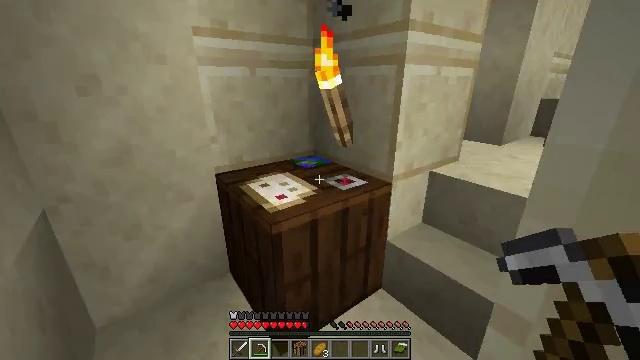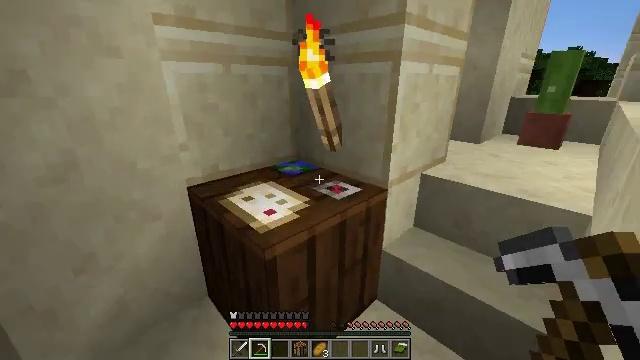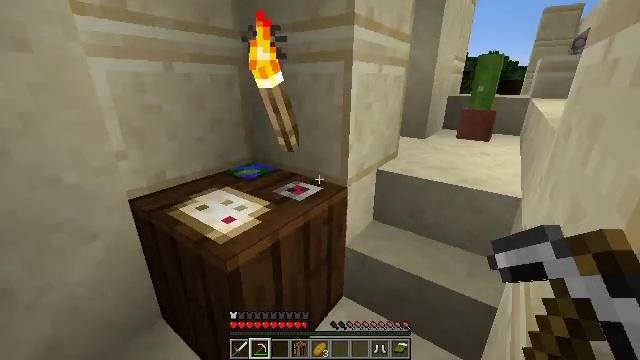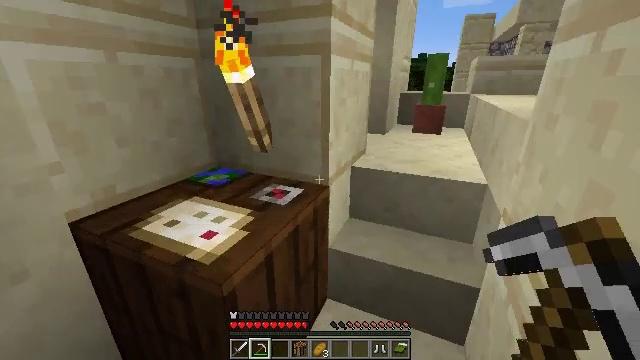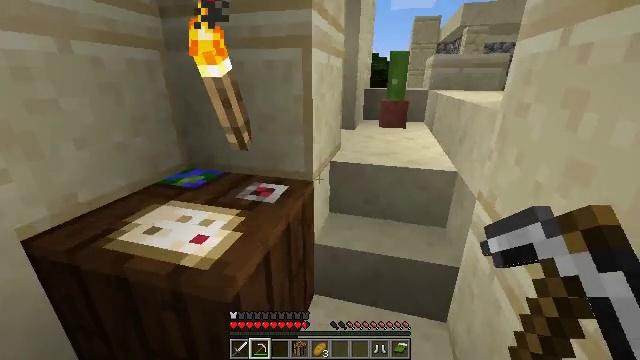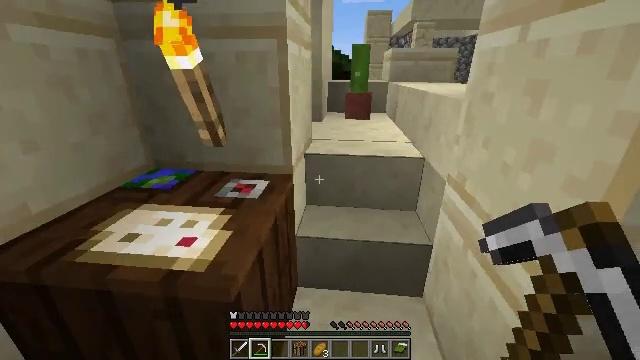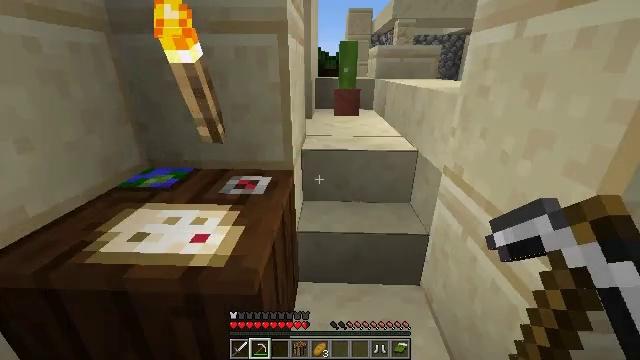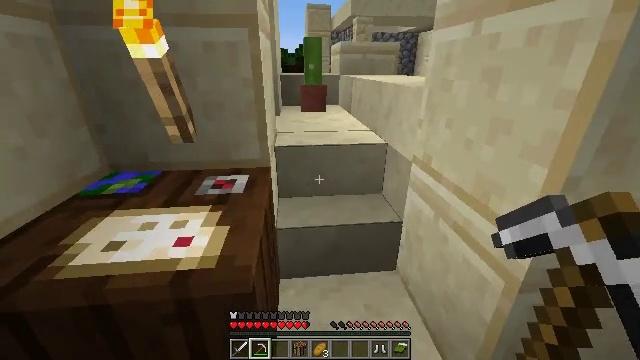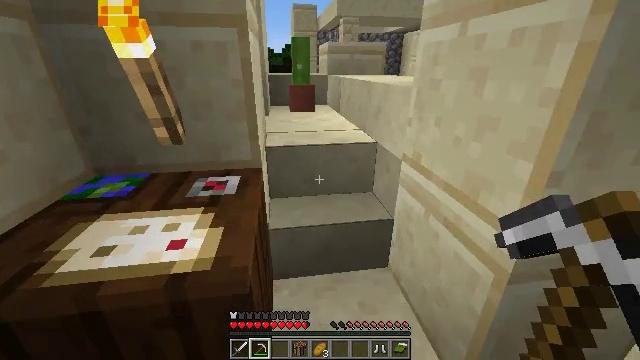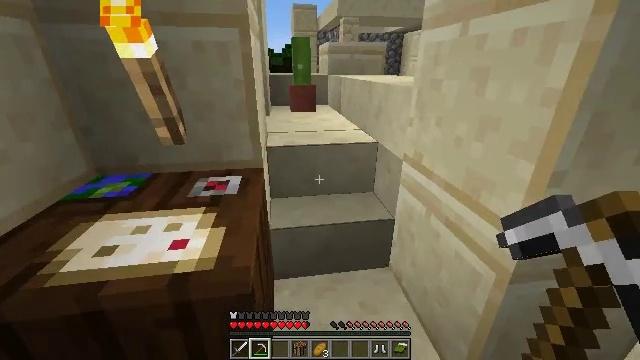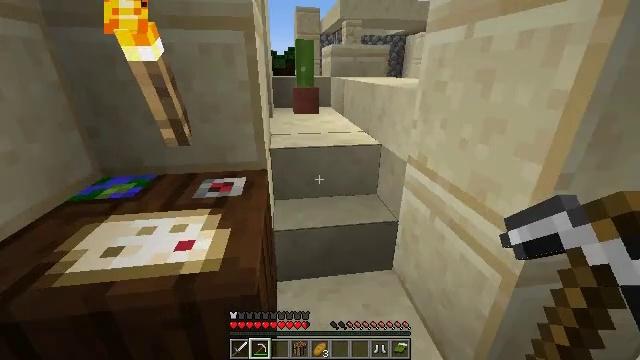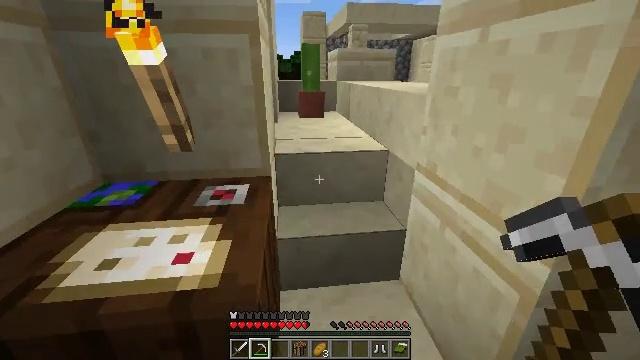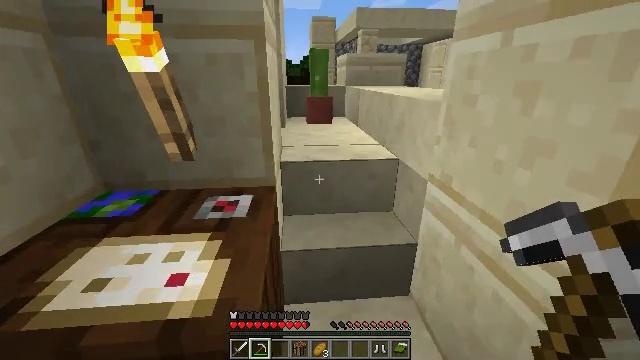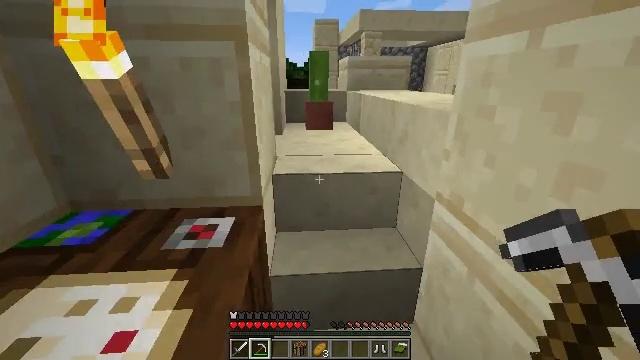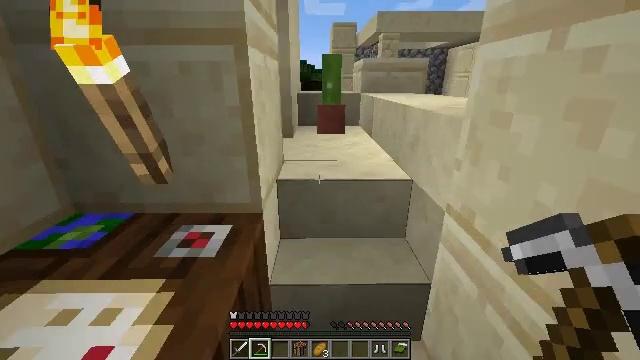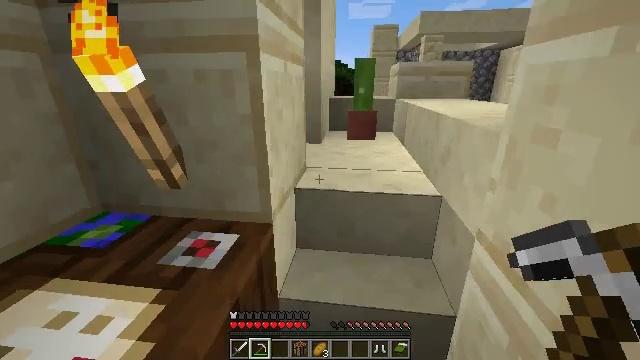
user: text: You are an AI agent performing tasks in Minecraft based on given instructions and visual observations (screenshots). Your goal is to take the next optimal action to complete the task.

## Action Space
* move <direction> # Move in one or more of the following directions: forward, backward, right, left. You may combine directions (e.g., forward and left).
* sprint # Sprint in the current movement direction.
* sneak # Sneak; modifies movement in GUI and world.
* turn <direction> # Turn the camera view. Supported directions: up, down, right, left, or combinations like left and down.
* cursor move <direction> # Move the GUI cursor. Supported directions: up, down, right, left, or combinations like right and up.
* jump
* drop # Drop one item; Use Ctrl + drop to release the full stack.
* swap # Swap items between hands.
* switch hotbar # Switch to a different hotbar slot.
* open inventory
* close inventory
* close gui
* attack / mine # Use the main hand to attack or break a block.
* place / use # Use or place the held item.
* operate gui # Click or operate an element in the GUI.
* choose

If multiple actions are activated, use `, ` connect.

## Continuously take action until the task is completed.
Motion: motion action
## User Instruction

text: Collect books by breaking the bookshelf.
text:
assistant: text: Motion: move left, turn right
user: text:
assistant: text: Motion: move left, turn right
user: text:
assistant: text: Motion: move left, turn right
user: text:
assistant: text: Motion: move left, turn right
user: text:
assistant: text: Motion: turn right and down
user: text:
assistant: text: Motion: turn right
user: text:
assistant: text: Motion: turn right
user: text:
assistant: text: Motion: turn right
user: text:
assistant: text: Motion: no_op
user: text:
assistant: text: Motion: no_op
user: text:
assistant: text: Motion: move forward, turn left
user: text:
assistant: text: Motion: move forward, turn left
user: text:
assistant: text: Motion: move forward and move right
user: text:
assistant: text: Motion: move forward and move right, turn left
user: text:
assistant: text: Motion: move forward and move right, turn left
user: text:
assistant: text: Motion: move forward and move right, turn left
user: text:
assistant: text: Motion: move forward and move right, turn left
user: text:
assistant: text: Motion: move forward and move right, turn left
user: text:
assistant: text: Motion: move forward and move right, turn left
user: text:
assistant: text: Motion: move forward and move right, turn left
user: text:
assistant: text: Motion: move forward and move right, turn left
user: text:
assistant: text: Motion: move forward and move right, turn left
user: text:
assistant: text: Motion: move forward and move right
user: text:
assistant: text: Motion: move forward and move right, turn left
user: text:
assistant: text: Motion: move forward and move right, turn left
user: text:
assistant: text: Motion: move forward and move right, turn left
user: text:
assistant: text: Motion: turn left and down
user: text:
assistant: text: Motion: turn left and down
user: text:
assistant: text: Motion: turn left
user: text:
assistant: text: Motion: no_op